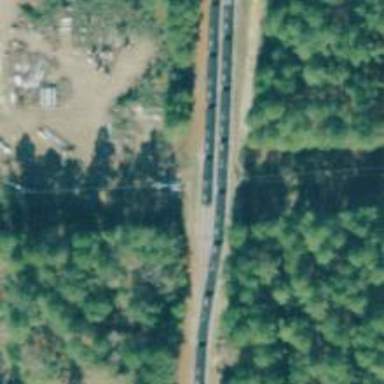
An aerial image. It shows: Rail spur service.